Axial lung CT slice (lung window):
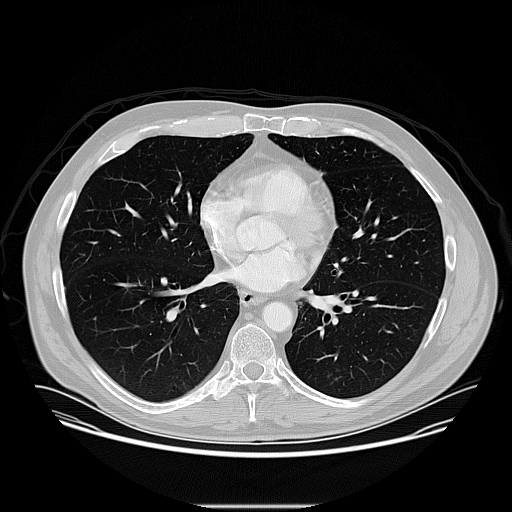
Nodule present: no